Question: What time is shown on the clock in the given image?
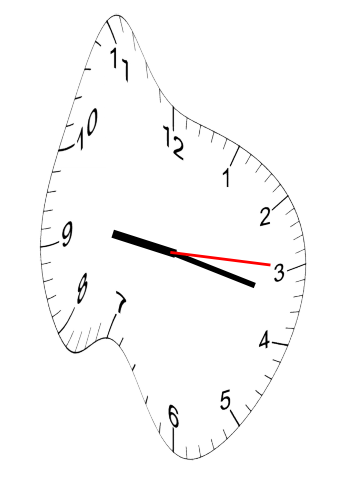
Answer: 09:17:15